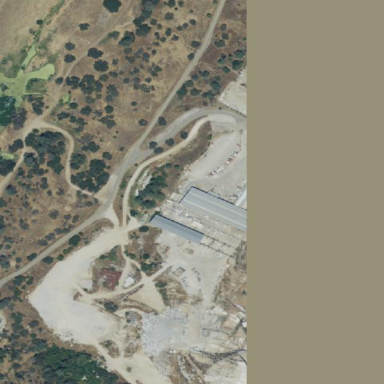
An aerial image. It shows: Quarry area.